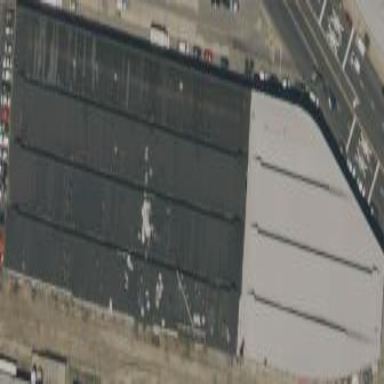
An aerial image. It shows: Warehouse building.